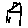
Label: house